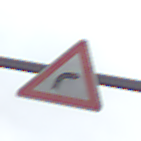
Verkehrszeichen: KurveRechts
Umgebung: Outdoor, Nature
Tageszeit: Midday
Wetter: Overcast
Licht: Natural
Jahreszeit: NotSpecified
Kontrast: LowContrast